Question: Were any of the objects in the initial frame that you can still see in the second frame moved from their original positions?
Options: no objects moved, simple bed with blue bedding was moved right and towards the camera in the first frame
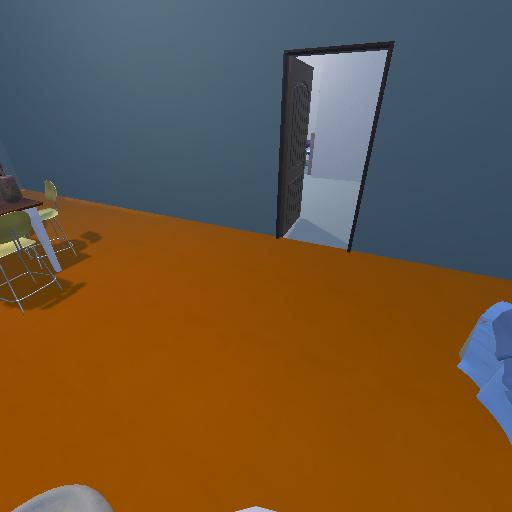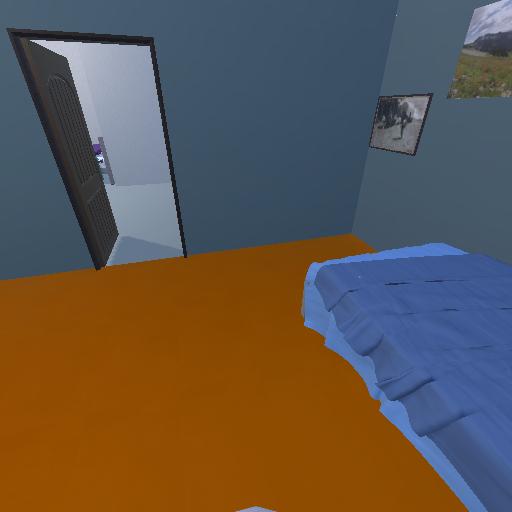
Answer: no objects moved